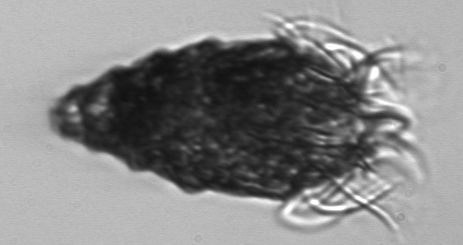
Label: Laboea_strobila